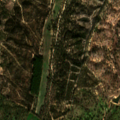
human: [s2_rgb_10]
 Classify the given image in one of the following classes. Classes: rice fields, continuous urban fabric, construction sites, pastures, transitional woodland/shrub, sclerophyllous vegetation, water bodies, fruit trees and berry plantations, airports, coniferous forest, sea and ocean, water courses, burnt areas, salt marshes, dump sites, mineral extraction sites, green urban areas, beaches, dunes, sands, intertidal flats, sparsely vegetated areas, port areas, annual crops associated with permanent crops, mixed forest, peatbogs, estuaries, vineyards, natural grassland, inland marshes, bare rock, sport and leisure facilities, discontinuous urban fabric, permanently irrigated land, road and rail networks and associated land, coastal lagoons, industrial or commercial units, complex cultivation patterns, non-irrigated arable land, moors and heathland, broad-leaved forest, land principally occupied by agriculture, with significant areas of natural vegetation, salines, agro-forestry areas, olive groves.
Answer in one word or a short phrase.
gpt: non-irrigated arable land, agro-forestry areas, broad-leaved forest, coniferous forest, mixed forest, transitional woodland/shrub